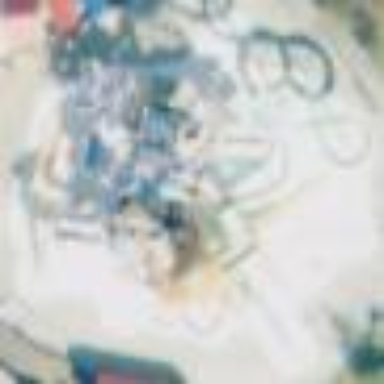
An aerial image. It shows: Popular tourist attraction featuring splash pad playground.